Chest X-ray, PA view. Patient: 49 years old, sex M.
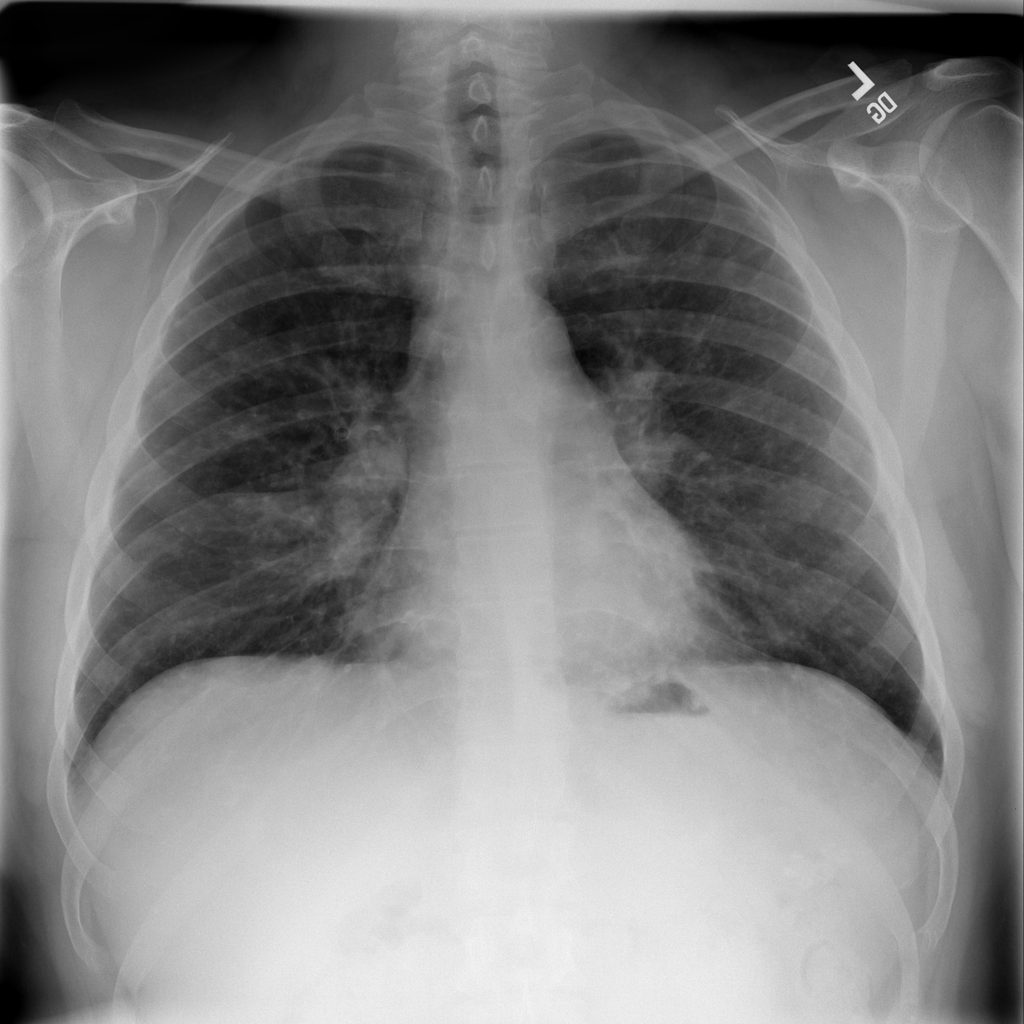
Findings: Infiltration, Nodule